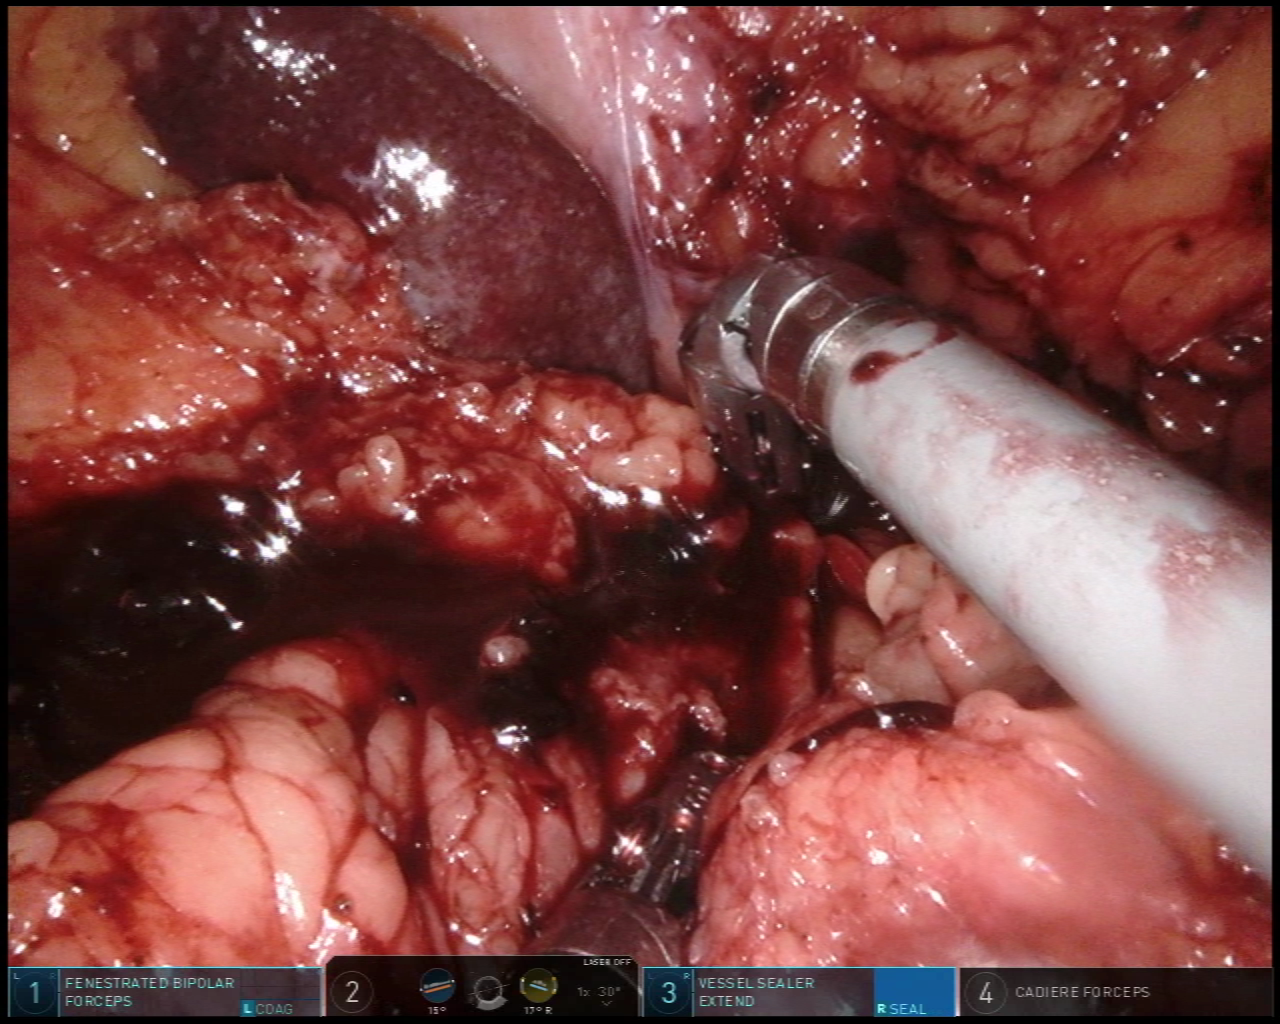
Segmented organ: spleen
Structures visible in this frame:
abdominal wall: yes
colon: no
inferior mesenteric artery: no
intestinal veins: no
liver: no
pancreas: no
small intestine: no
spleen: yes
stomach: no
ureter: no
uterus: no
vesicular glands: no